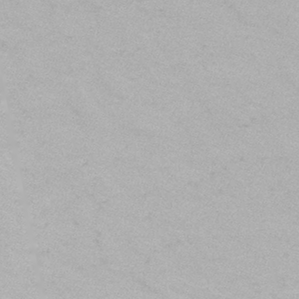
Label: frost